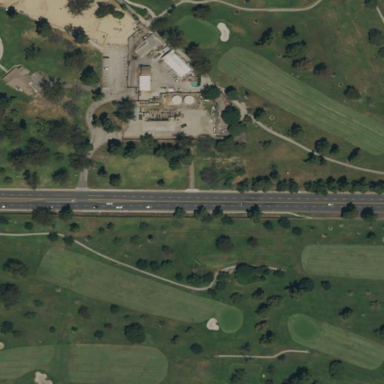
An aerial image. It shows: Golf course surrounded by greenery.